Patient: sex M, age 78
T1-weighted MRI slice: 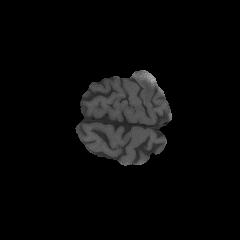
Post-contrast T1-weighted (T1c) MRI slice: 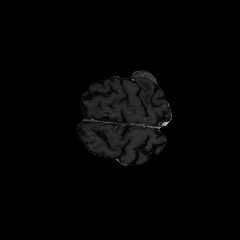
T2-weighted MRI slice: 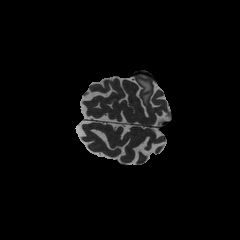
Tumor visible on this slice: yes
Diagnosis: Glioblastoma, IDH-wildtype
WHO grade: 4